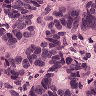
Metastatic tissue present: yes